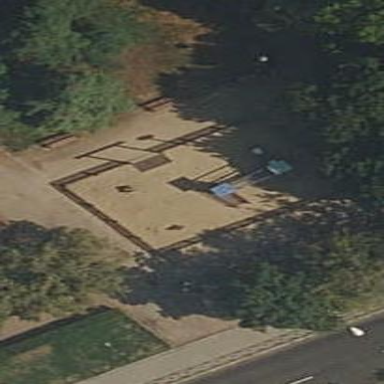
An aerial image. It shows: Playground with sand surface.